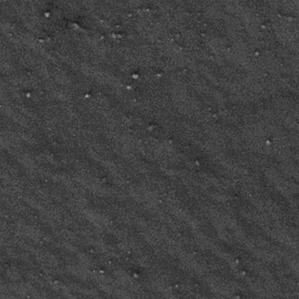
Label: frost